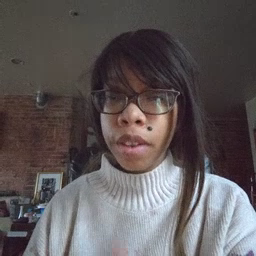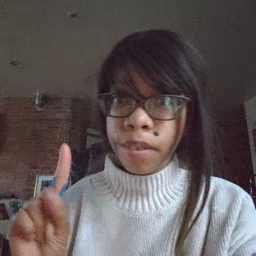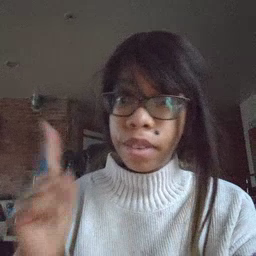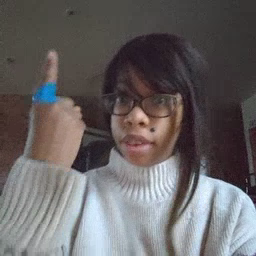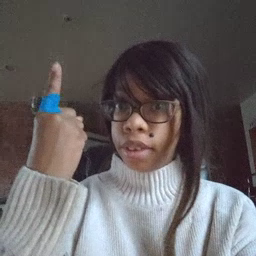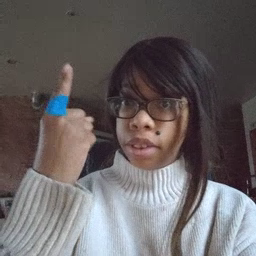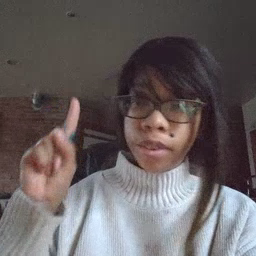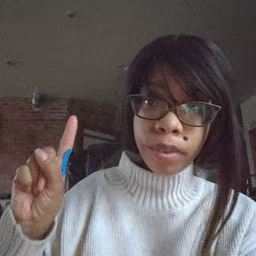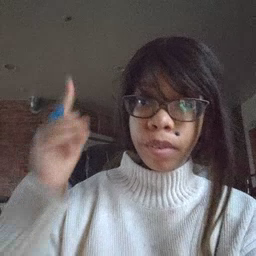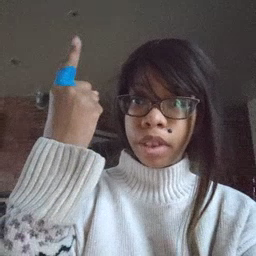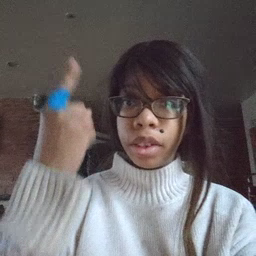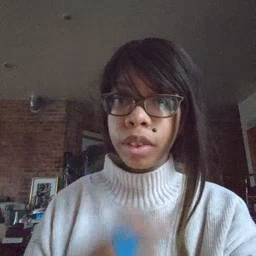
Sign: first